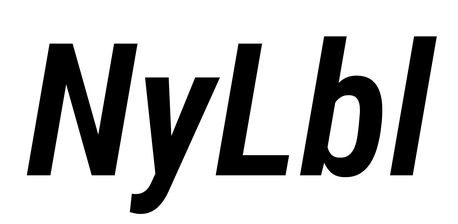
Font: Roboto-Italic_Condensed_SemiBold_Italic